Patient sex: M
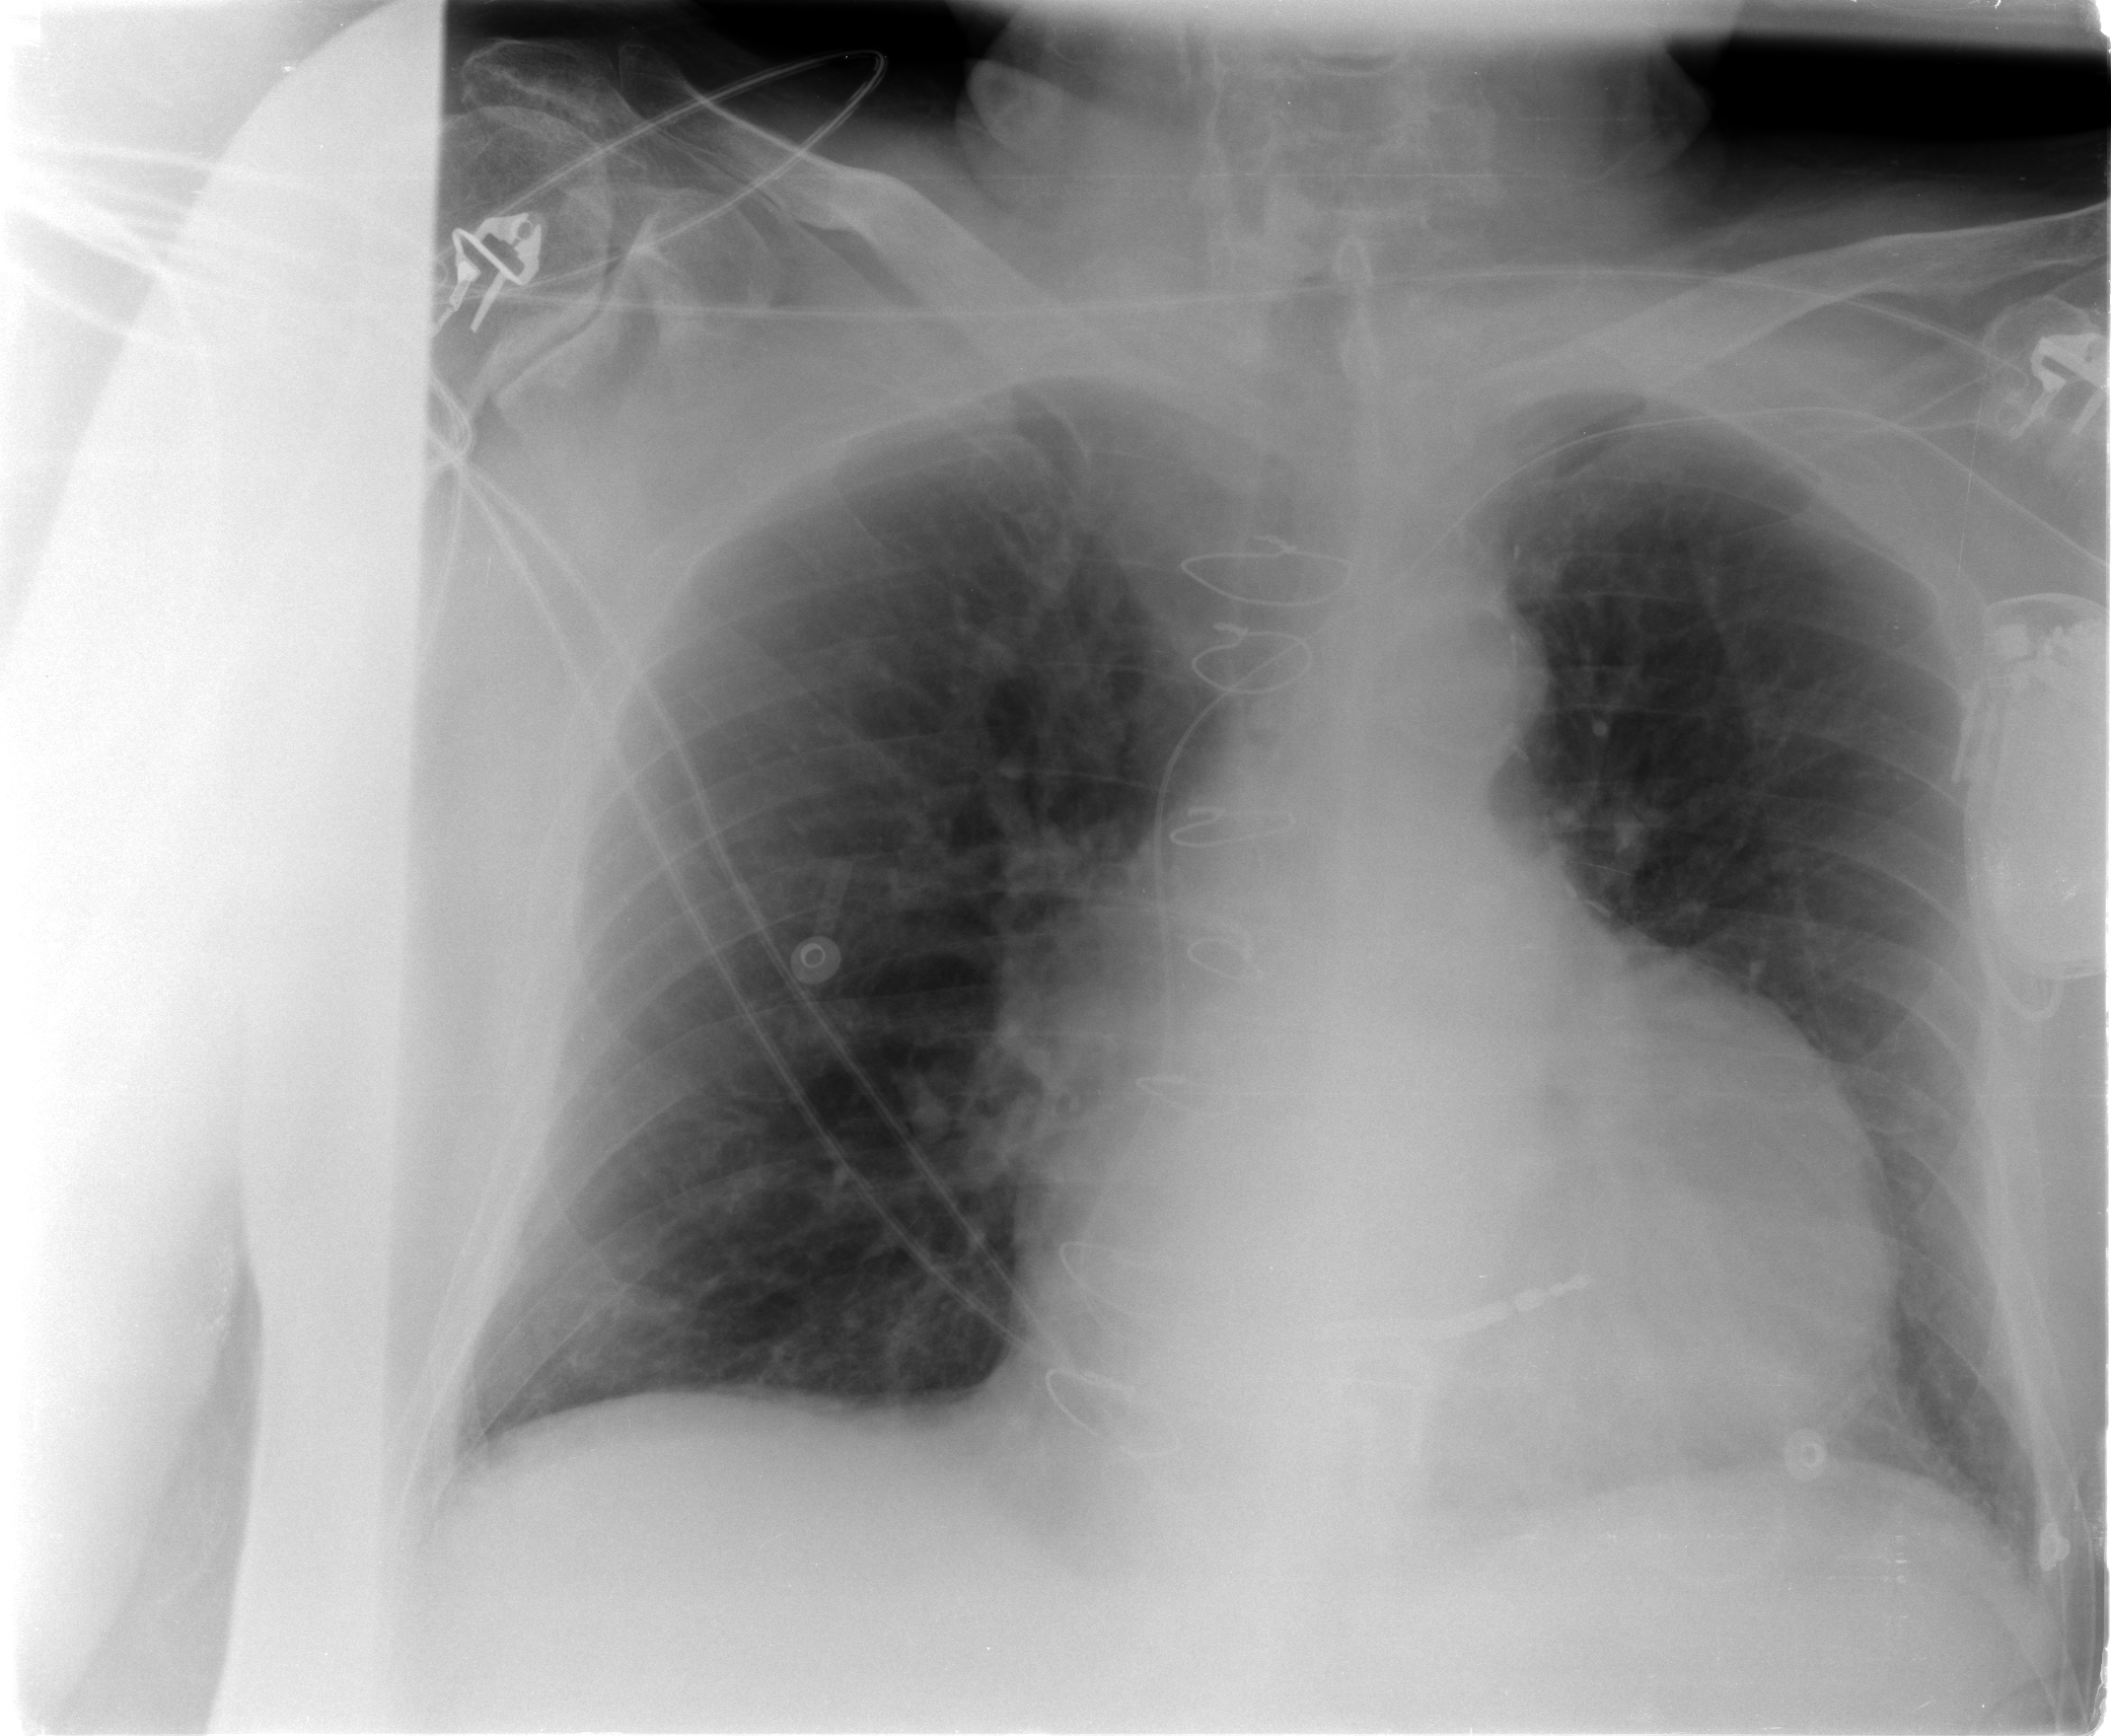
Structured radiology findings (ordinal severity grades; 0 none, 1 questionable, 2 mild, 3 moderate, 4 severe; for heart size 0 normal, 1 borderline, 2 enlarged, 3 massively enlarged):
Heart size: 2
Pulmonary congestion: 2
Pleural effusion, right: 0
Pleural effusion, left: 0
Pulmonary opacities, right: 0
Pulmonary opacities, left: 0
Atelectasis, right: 0
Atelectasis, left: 0